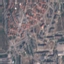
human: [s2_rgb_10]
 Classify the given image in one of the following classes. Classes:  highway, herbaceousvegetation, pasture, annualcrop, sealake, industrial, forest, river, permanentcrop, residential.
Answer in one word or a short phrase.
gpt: Residential